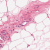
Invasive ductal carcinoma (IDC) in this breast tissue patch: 0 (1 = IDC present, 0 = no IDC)